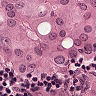
Metastatic tissue present: yes